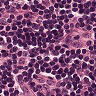
Metastatic tissue present: no